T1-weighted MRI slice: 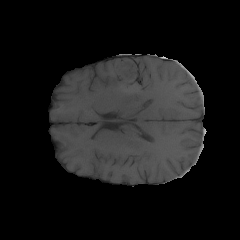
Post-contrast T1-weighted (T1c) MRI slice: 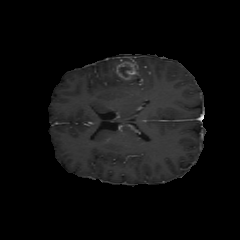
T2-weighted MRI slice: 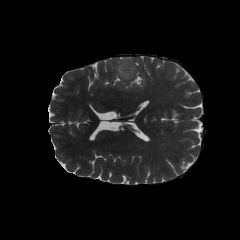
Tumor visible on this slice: yes